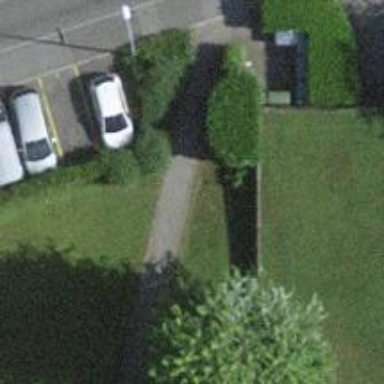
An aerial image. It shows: Hedge barrier.